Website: bh-photo
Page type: customer-info-address
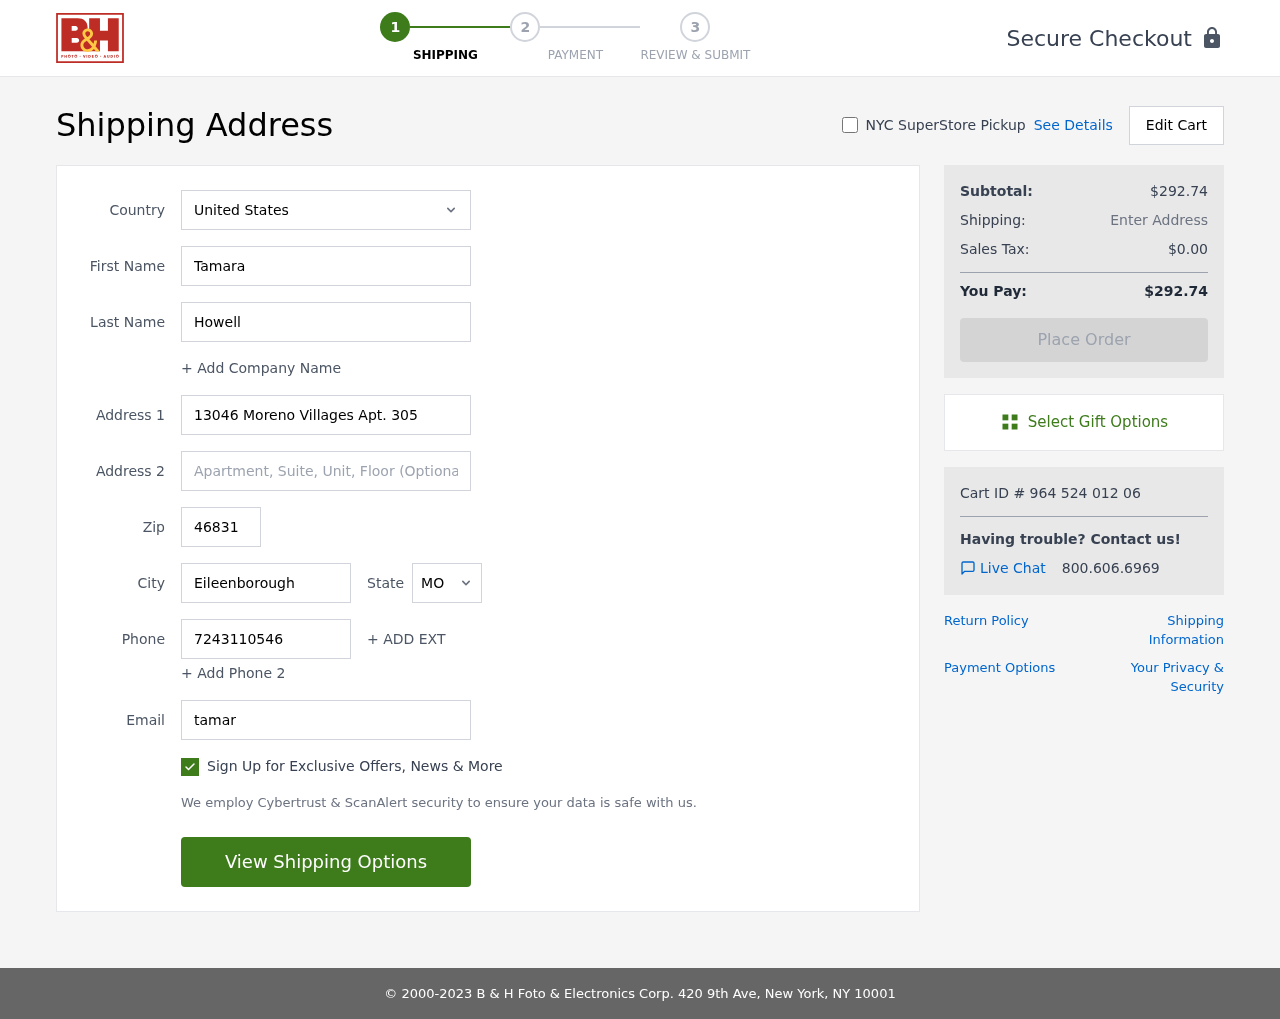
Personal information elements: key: PII_CITY
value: Eileenborough
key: PII_COUNTRY
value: United States
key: PII_EMAIL
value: tamara.howell@hotmail.com
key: PII_FIRSTNAME
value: Tamara
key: PII_LASTNAME
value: Howell
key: PII_PHONE
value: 7243110546
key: PII_POSTCODE
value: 46831
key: PII_STATE_ABBR
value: MO
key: PII_STREET
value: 13046 Moreno Villages Apt. 305
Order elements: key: ORDER_SUBTOTAL
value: $292.74
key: ORDER_TAX
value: $0.00
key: ORDER_TOTAL
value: $292.74
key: ORDER_ID
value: Cart ID # 964 524 012 06